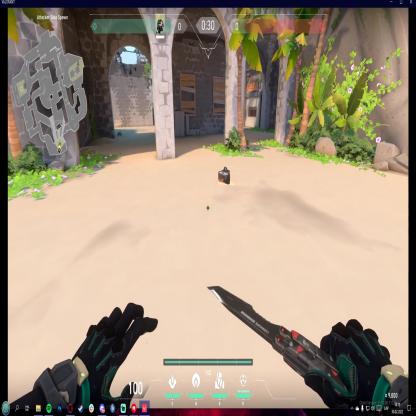
Label: dropped spike